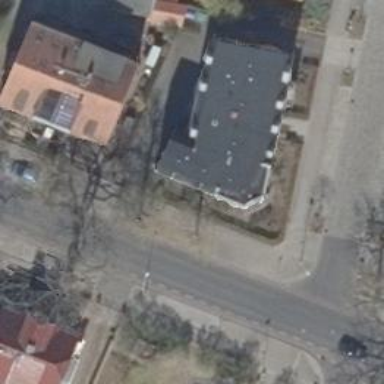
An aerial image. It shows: Building with gambrel roof oriented along. The roof is dark grey in color.